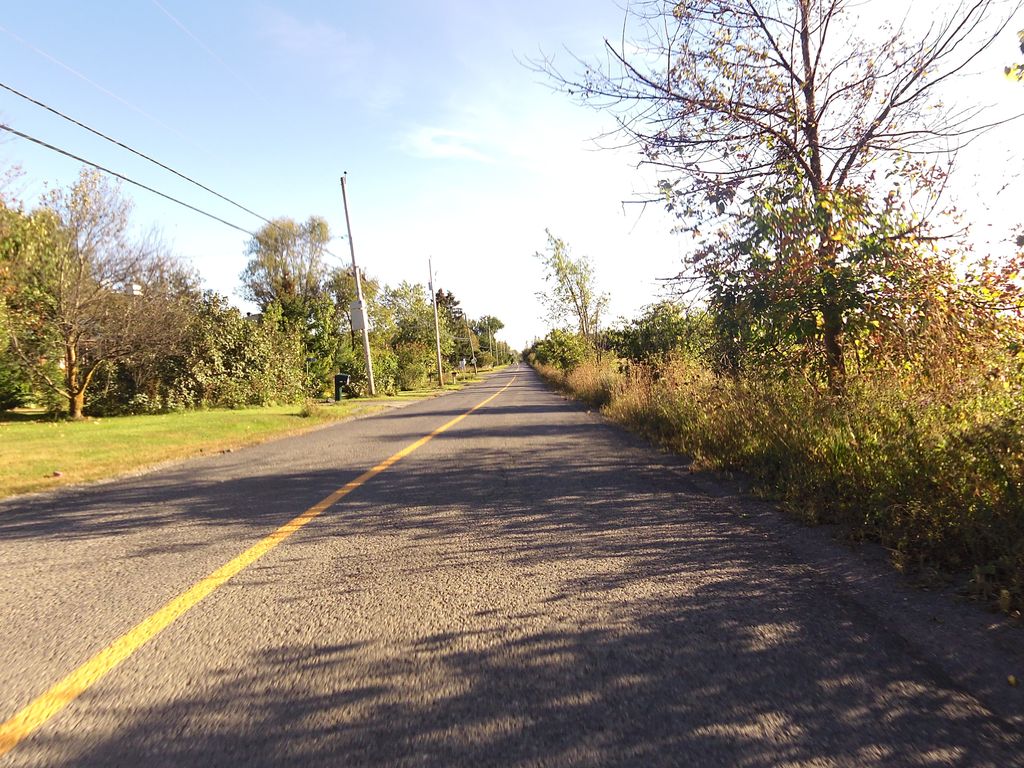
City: ottawa-gatineau